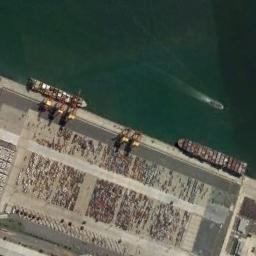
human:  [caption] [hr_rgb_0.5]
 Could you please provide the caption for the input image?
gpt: There are two containers full of ships at the dock  There are large containers and loading and unloading equipment on the dock .

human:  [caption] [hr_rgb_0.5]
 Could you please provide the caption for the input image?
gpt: Several ships of different sizes are at sea .

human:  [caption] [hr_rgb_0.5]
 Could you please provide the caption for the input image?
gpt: The two cargo ships full of containers are docked at the container terminal and another ship is sailing next to them .

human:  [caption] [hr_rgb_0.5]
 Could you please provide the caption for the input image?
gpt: There are two big ships and a small ship in the green water .

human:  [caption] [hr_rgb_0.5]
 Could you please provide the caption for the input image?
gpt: There are two ships at the harbor with many containers .